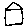
Label: house